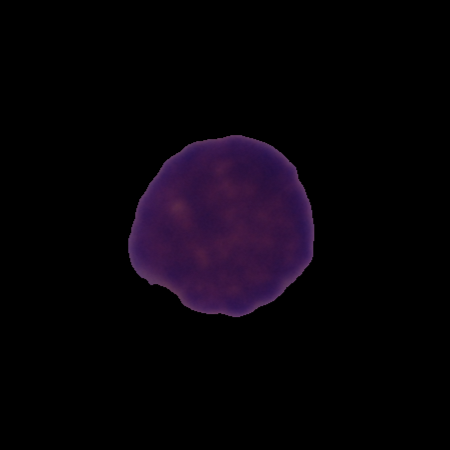
Label: cancer